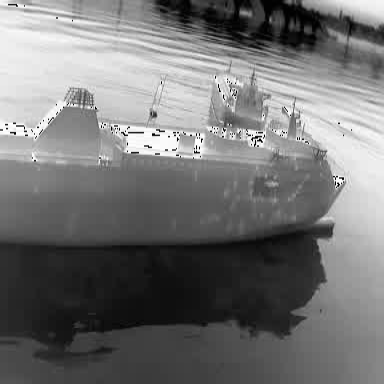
There is a liner in the infrared image.